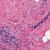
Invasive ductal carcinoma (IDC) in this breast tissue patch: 0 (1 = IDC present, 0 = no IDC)